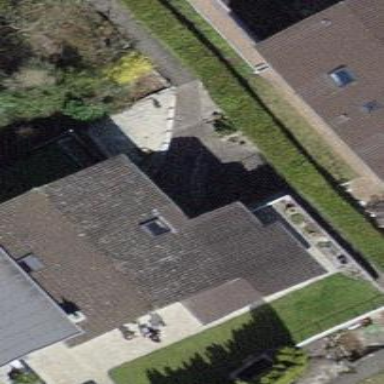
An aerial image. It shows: Building with tile roof.